Question: I know this should be very basic but I have no clue how to do this using networkx. What I am trying to do is to create a MultiDiGraph with 20 nodes. There would be 2 edges connecting each nodes to each other, one away from the node and the other going towards the node. I am unable to create those edges. Any help would be greatly appreciated. It should look something like the picture I have attached.

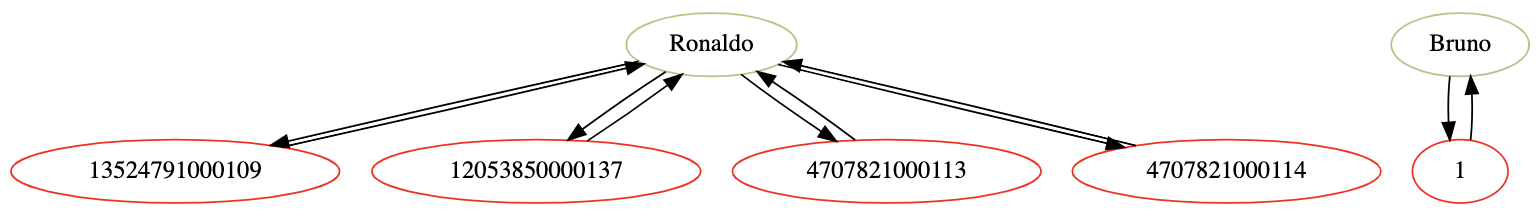
Answer: You could create a graph, and then convert it to a directed graph. In this way you get edges in both directions:
'''
import networkx as nx
g = nx.Graph()
g.add_edges_from([(0, 1), (1, 2), (1, 3)])
g = g.to_directed()
'''
'''
>>> g.edges
OutEdgeView([(0, 1), (1, 0), (1, 2), (1, 3), (2, 1), (3, 1)])
'''
If you want to generate a complete directed graph with n nodes:
'''
import networkx as nx
g = nx.complete_graph(4).to_directed()
'''
'''
>>> g.edges
OutEdgeView([(0, 1), (0, 2), (0, 3), (1, 0), (1, 2), (1, 3), (2, 0), (2, 1), (2, 3), (3, 0), (3, 1), (3, 2)])
'''